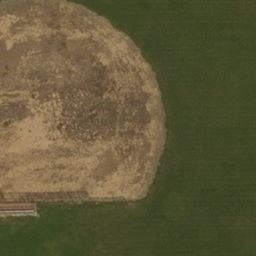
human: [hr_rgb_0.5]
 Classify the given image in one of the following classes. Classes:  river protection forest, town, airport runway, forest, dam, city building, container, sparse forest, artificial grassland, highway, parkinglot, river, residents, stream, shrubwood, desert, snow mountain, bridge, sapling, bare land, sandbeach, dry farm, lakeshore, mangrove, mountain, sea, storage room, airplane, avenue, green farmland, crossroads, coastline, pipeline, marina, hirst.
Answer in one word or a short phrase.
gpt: artificial grassland